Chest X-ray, PA view. Patient: 18 years old, sex F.
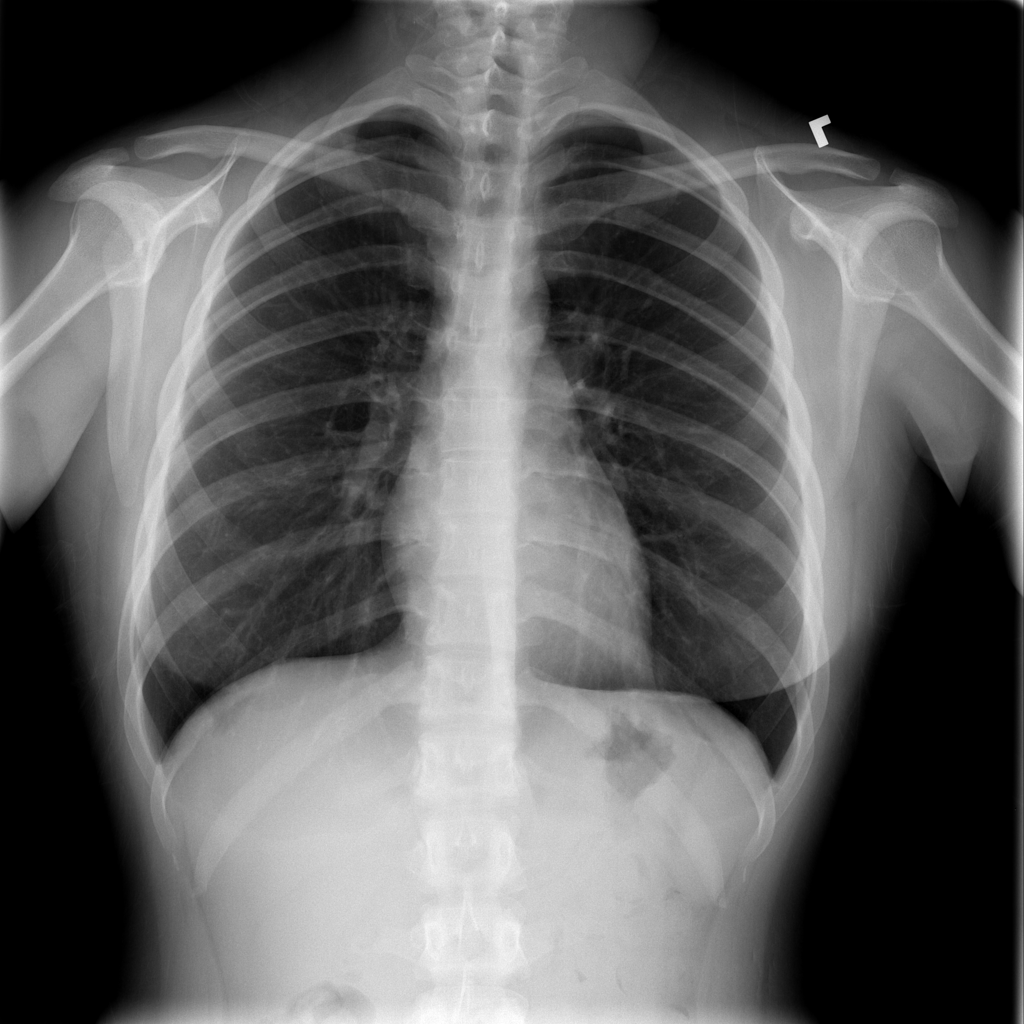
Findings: No Finding